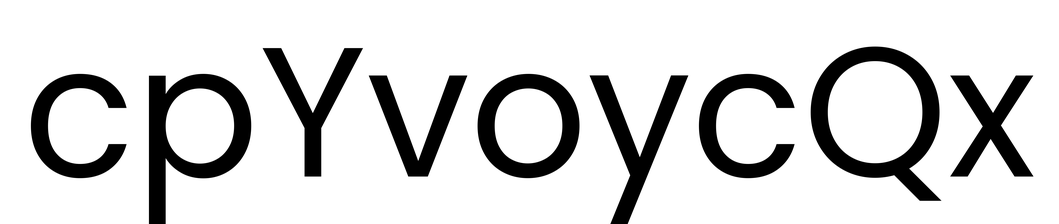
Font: Poppins-Regular